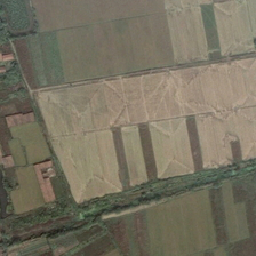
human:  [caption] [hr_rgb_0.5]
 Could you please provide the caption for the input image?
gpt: The cream colored farmland is between brown and light green.

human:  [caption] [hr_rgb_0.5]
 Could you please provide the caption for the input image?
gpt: there is a farmland with some parts of house roof pattern .

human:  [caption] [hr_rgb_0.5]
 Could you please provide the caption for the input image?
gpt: several yellow blocks of fields sits alongside a straight road next to green fields .

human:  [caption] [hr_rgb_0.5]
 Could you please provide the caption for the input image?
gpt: Creamy farmland is between brown and light green.

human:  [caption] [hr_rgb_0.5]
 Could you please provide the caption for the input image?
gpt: the creamy agricultural soil is between brown and a light green.